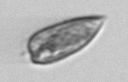
Label: Prorocentrum_dentatum